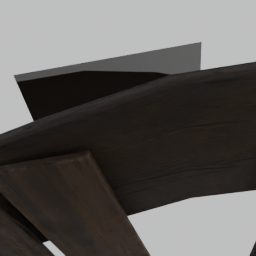
Label: architecture